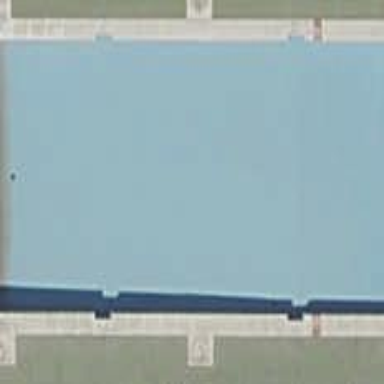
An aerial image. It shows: Swimming pool located in leisure land.